Field crop: maize
Growth stage: 2
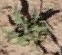
Species: atriplex